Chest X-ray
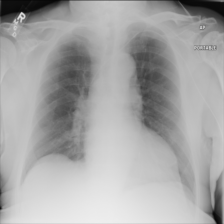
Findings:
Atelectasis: negative
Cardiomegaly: negative
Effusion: negative
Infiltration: negative
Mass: negative
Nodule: negative
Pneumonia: negative
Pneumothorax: negative
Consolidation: negative
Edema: negative
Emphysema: negative
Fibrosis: negative
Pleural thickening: negative
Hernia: negative